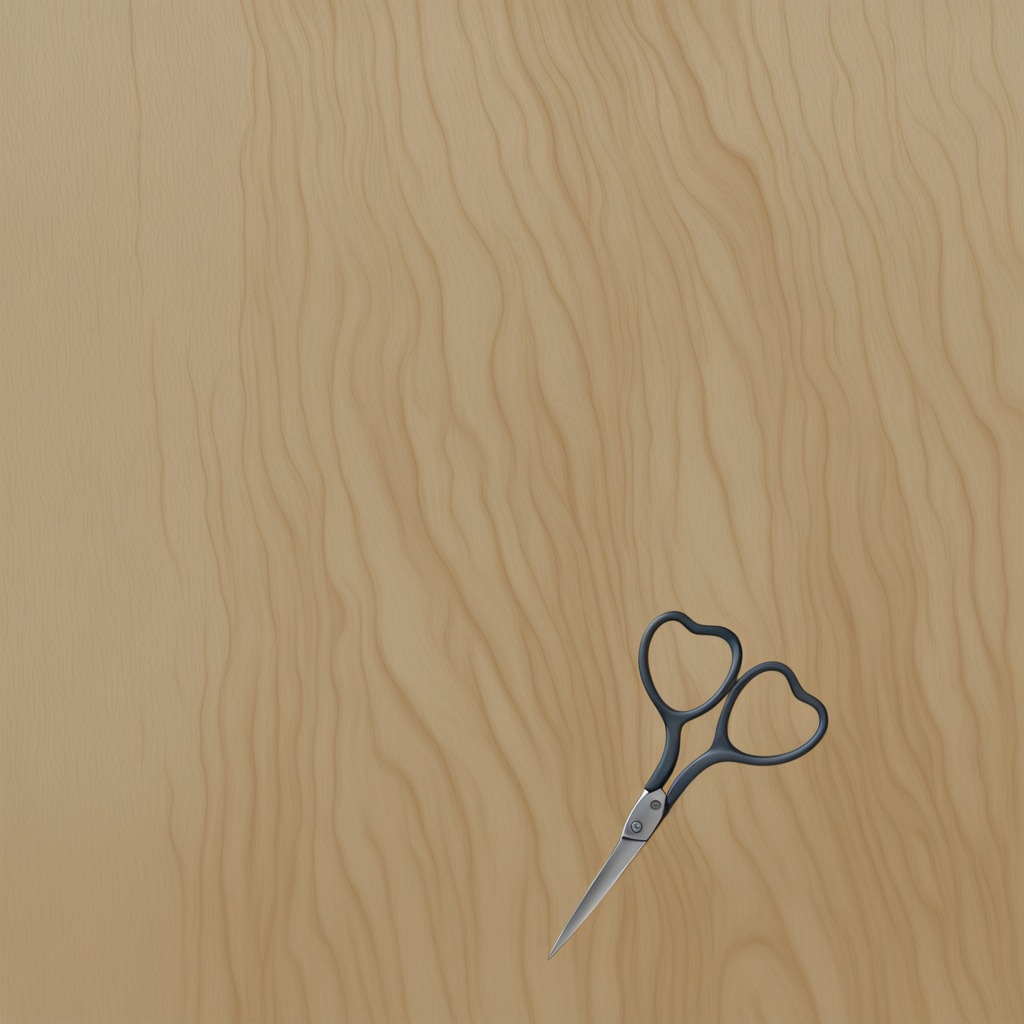
A scissor is lying on the plywood surface in a paint workshop lit by afternoon window light.